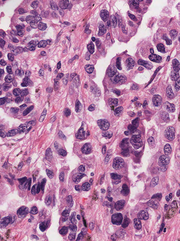
Tumor epithelial tissue: yes
Tumor-associated stroma tissue: yes
Normal tissue: no